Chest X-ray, PA view. Patient: 46 years old, sex F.
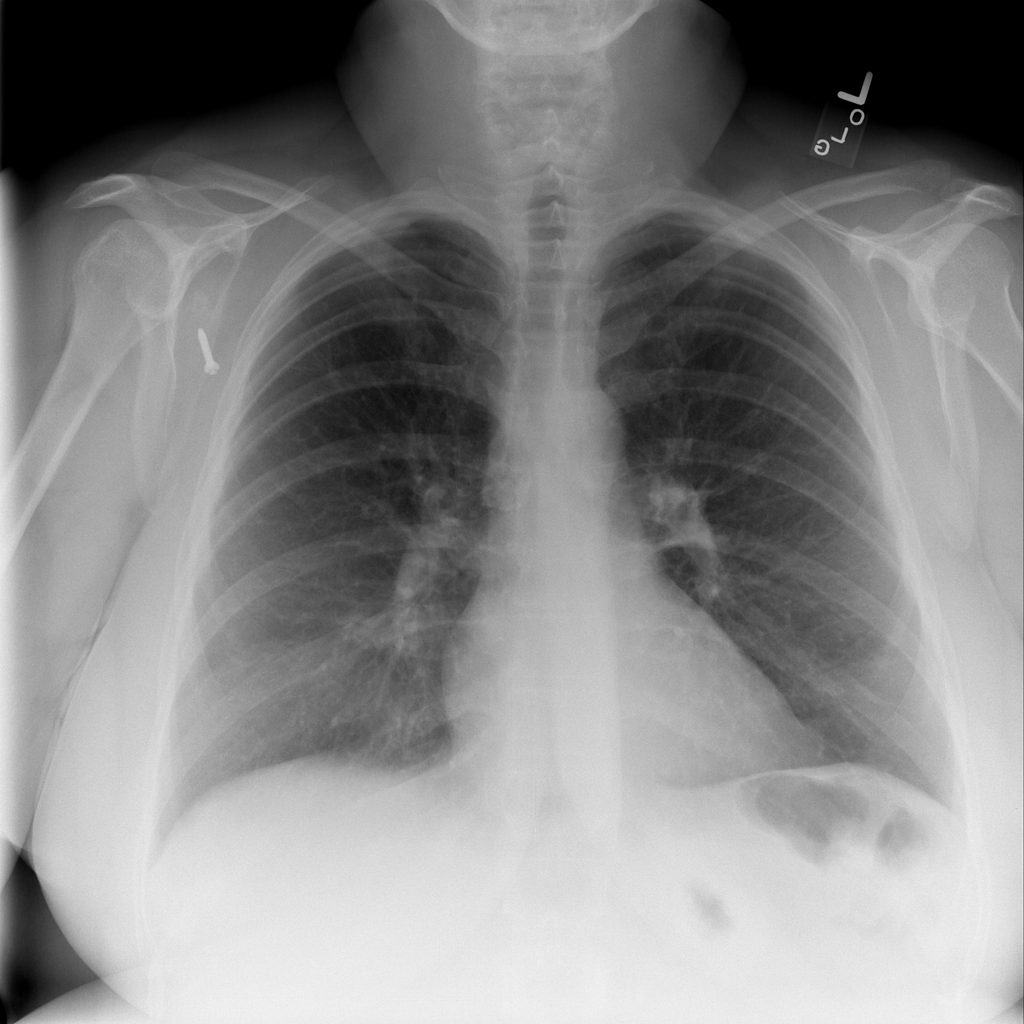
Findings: No Finding